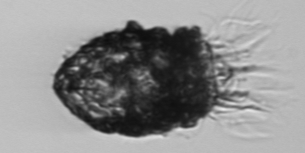
Label: Stenosemella_pacifica